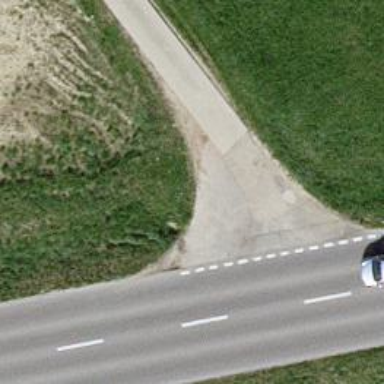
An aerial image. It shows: Well-maintained track road with grade 1 tracktype.